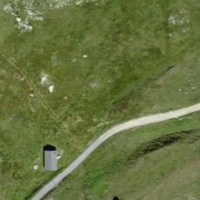
EUNIS habitat code: 26
Species observed at this site:
Rumex alpinus